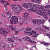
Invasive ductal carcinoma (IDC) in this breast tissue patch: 1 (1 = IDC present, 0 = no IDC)